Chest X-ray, AP view. Patient: 41 years old, sex M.
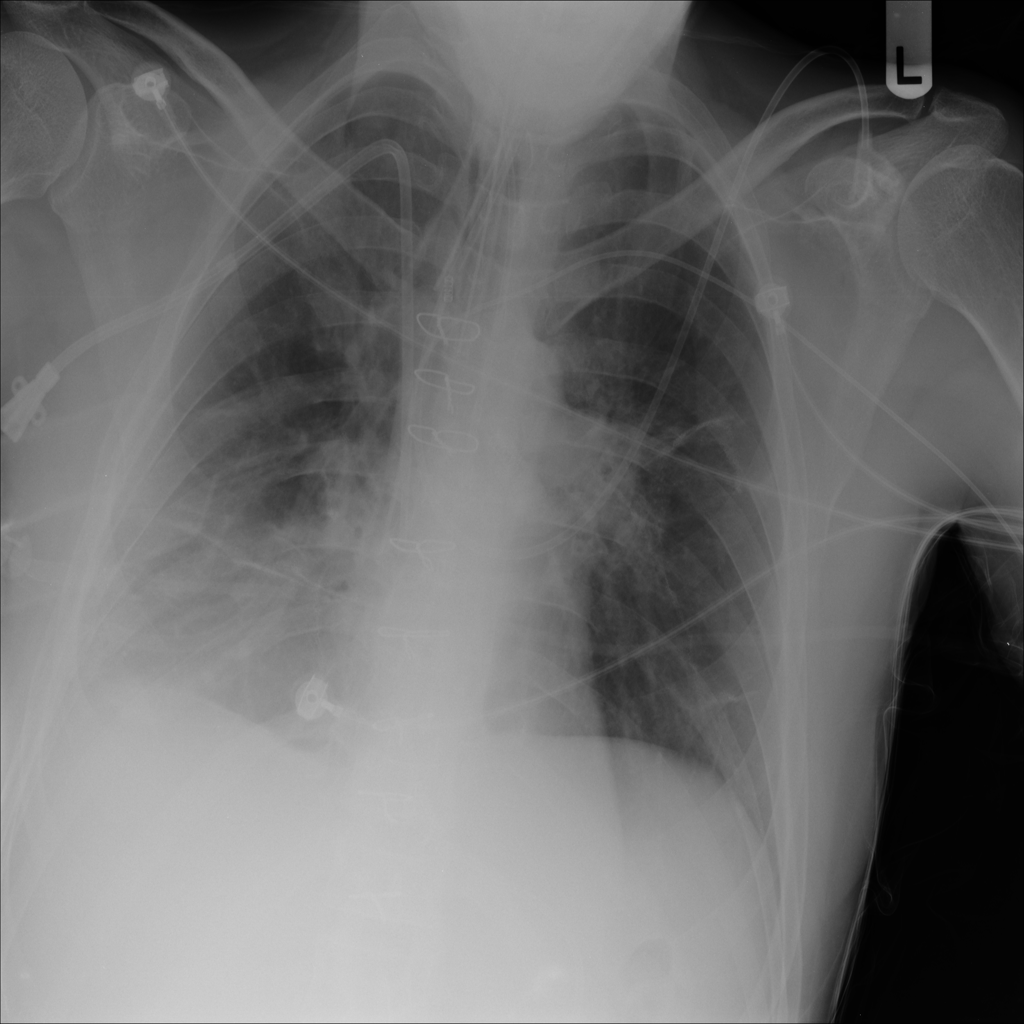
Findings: Mass